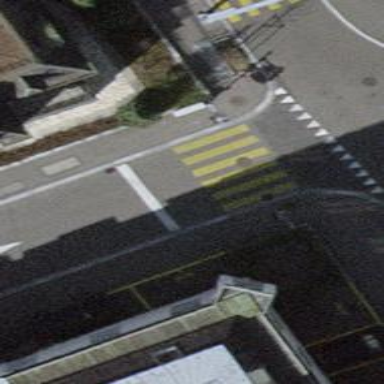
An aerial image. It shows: Kerb barrier.